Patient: sex F, age 44
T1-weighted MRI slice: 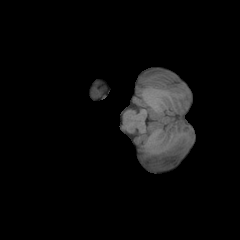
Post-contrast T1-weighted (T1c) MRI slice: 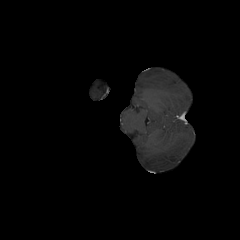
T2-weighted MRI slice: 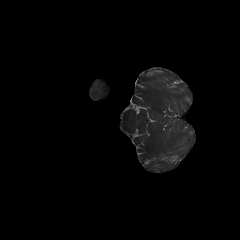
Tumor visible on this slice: no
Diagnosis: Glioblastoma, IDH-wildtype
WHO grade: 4